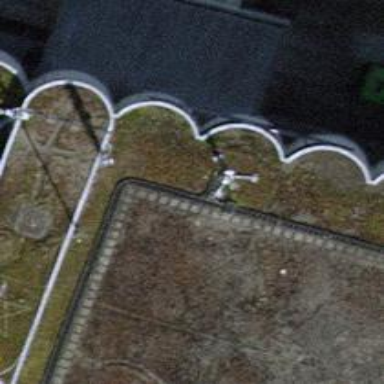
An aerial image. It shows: Mast tower used for communication.